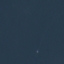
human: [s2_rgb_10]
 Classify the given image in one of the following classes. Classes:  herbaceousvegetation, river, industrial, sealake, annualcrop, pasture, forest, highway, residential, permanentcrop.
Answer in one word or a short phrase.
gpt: SeaLake